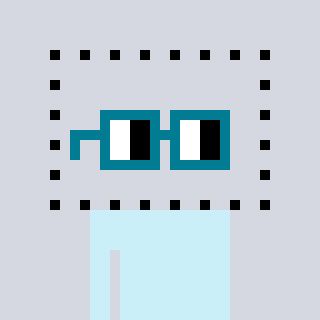
a pixel art character with square dark green glasses, a void-shaped head and a computerblue-colored body on a cool background